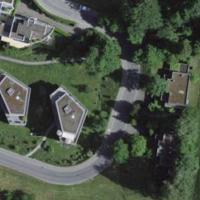
EUNIS habitat code: 24
Species observed at this site:
Cardamine pratensis